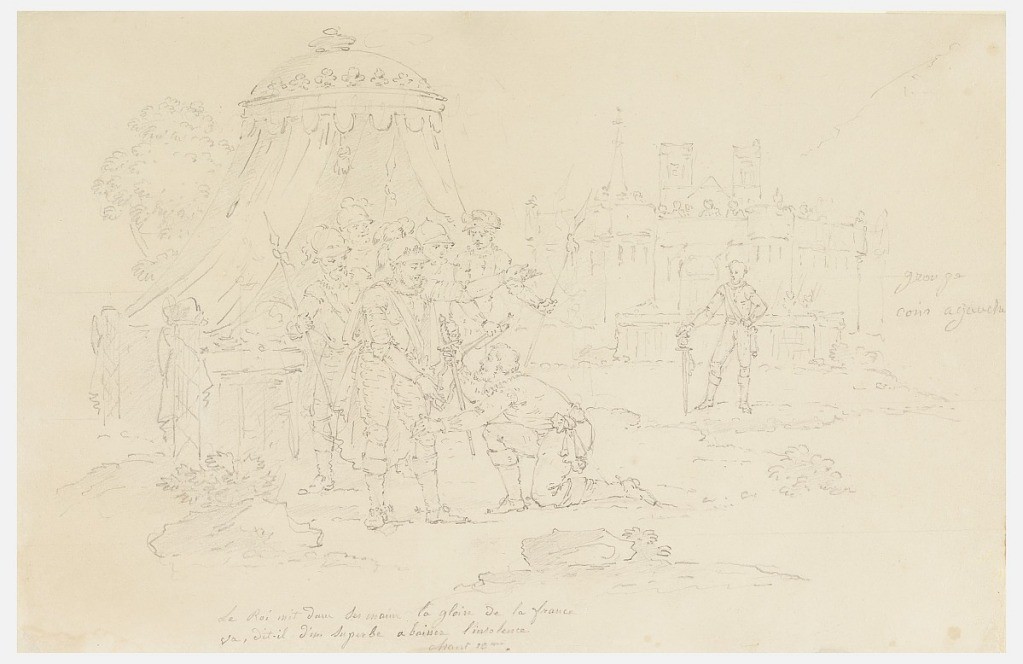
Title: Sketches for Scenes Four and Five of Cartoon for Cotton Printing: L'Histoire de Henri IV
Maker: Hartmann et Fils, Munster, France
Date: ca. 1820
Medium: Graphite on cream-colored paper, mounted
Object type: Drawing
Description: Island scene from Voltaire's epic, La Henriade. Henri the IV before his tent on the field of battle, outside the walls of Paris, counsels the Chevalier d'Aumale before his duel with Henri, Vicomte de Turenne (Canto X, lines 48-49).